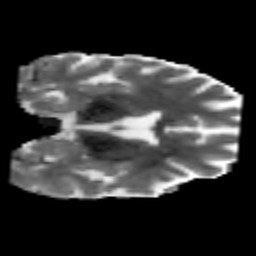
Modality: MD
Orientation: coronal
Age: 33
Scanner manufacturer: philips
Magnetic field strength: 3 T
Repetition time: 7.766 s
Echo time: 0.1224 s